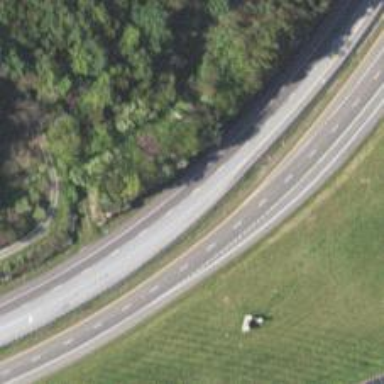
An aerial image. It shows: Asphalt trunk highway which is also expressway.